Current action and preconditions to check: trajectory_clear

Your task: For each precondition in the list above, predict whether it will hold at this action.

Consider the current scene as observed from the mobile robot's camera, and analyze the predicted future states of all dynamic agents (e.g., people, animals, vehicles, or any moving entities) within the NEXT SECOND.

IMPORTANT: Only answer "very likely" if you are absolutely certain—based on strong, clear evidence—that a dynamic agent will violate the precondition in the predicted future state. Do NOT answer "very likely" for unlikely, ambiguous, or low-probability risks.

Ask yourself for each precondition: Is there a high probability, with clear and convincing evidence, that the predicted future states of any dynamic agent will interfere with the predicted future state of the currently executing action within the NEXT SECOND, causing that precondition to fail?

Assess the risk level based on these predictions. Use "likely" or "very likely" if motions create a clear risk of interference.

Use "neutral" or "improbable" if agents are nearby but their predicted paths are clearly diverging or non-conflicting.

Failure Risk Categories: "very improbable", "improbable", "neutral", "likely", "very likely"

Answer Format: Output ONLY the probability_of_failure value from these categories: "very improbable", "improbable", "neutral", "likely", "very likely"

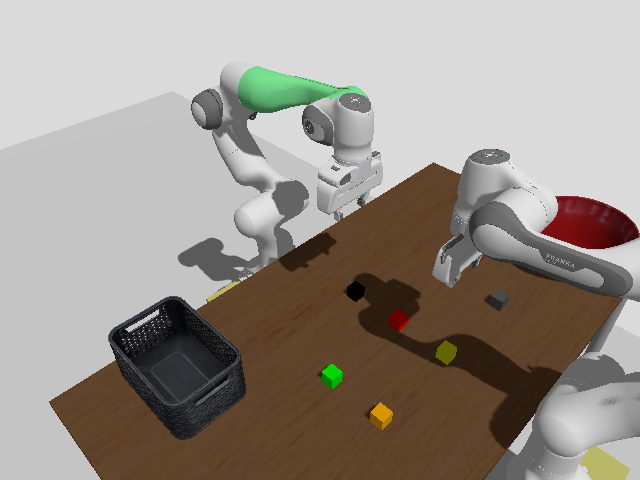

Answer: very improbable